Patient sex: M
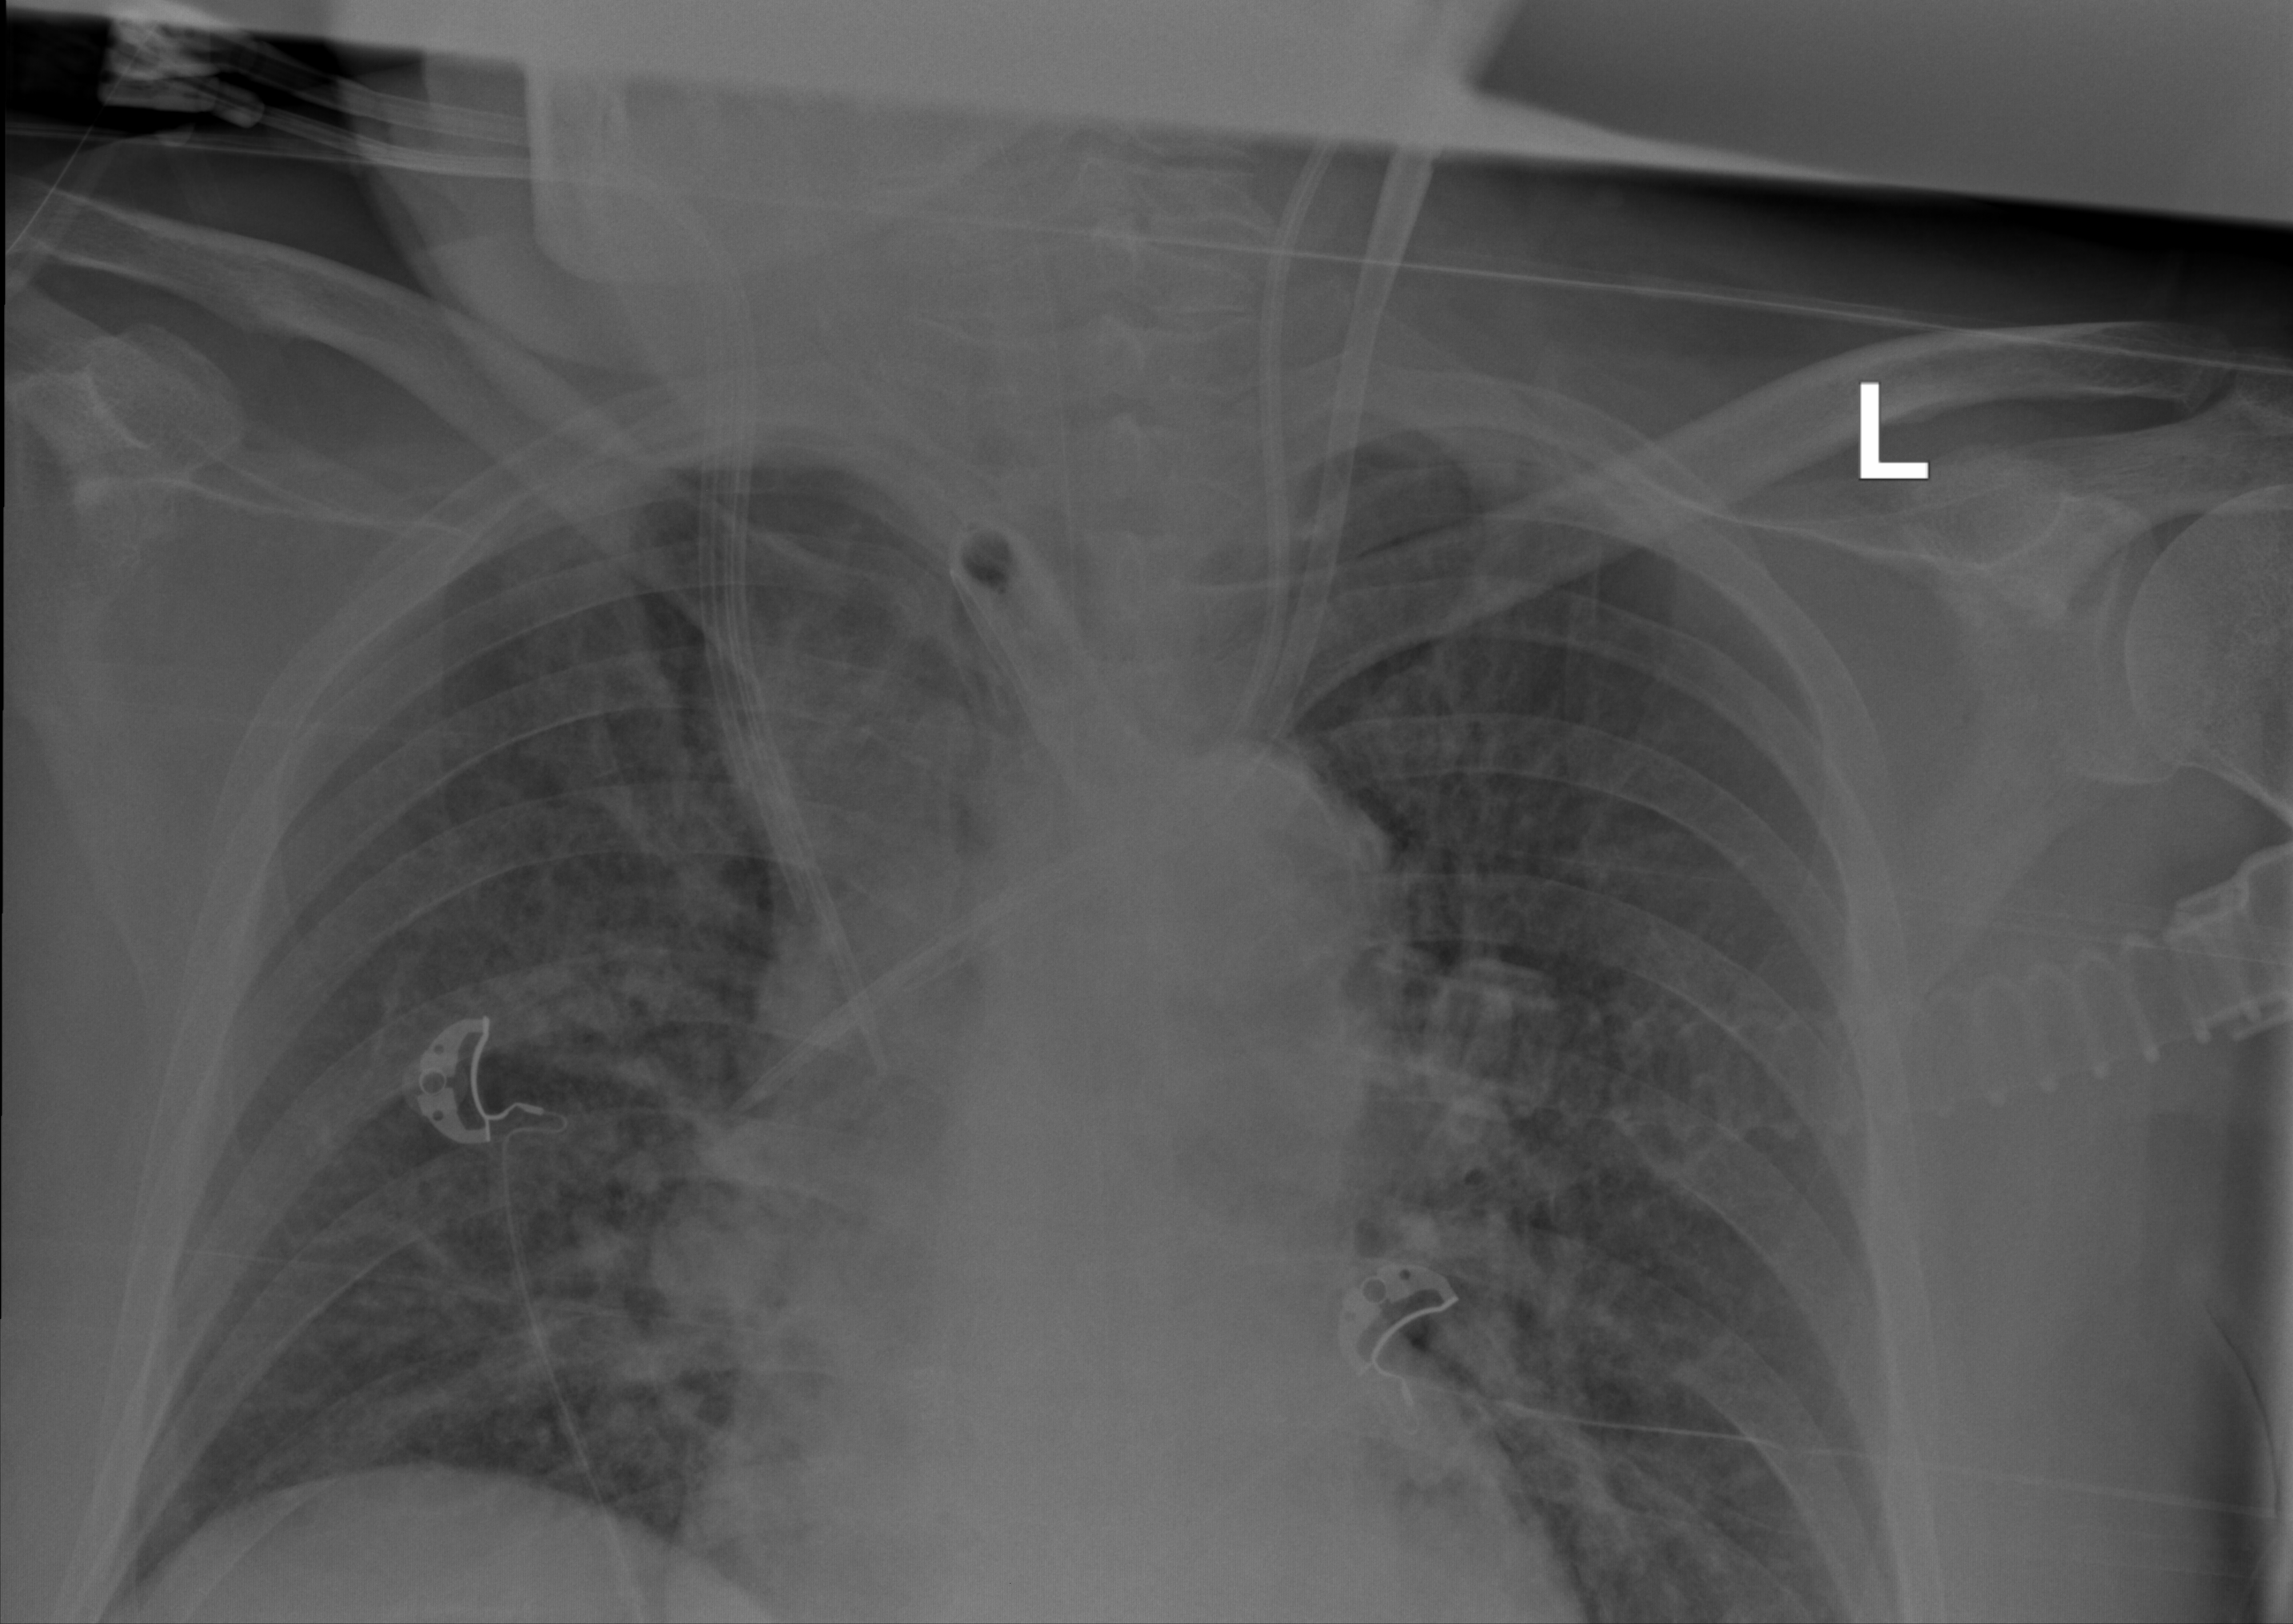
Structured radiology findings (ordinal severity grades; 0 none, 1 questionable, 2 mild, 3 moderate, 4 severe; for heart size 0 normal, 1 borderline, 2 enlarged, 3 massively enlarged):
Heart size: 1
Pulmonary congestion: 2
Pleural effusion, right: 0
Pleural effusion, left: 0
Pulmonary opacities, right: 2
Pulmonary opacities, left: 2
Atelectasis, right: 2
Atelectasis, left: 2